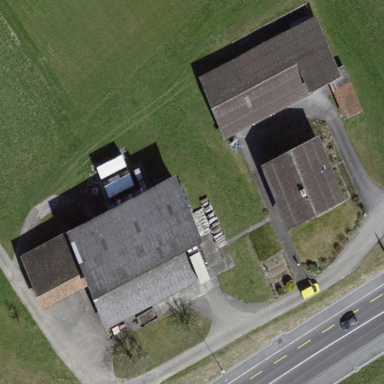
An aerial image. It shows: Farmyard area.